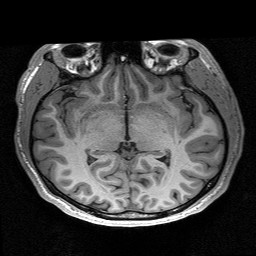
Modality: T1w
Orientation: coronal
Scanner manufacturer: siemens
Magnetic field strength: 3 T
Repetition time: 2.53 s
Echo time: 0.00267 s